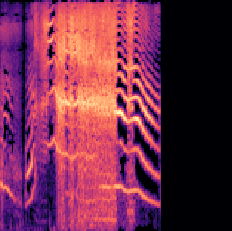
Sound class: Baby cry